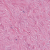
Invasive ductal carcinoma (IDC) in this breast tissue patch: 1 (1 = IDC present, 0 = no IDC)